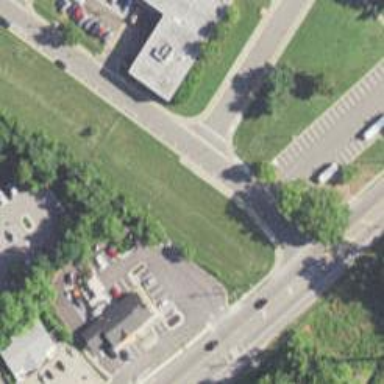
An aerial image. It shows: Unmarked crossing on footway.